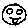
Label: smiley face